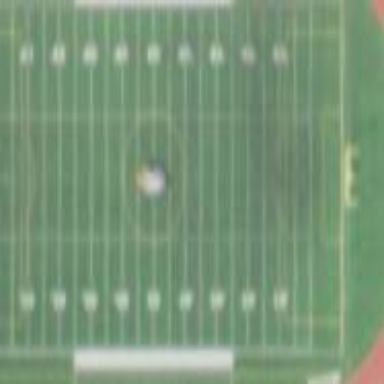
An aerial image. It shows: American football pitch for leisure and sport activities.